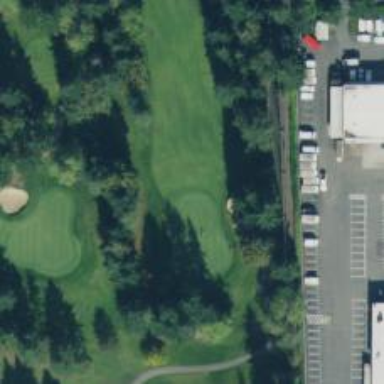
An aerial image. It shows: Golf hole.